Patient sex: F
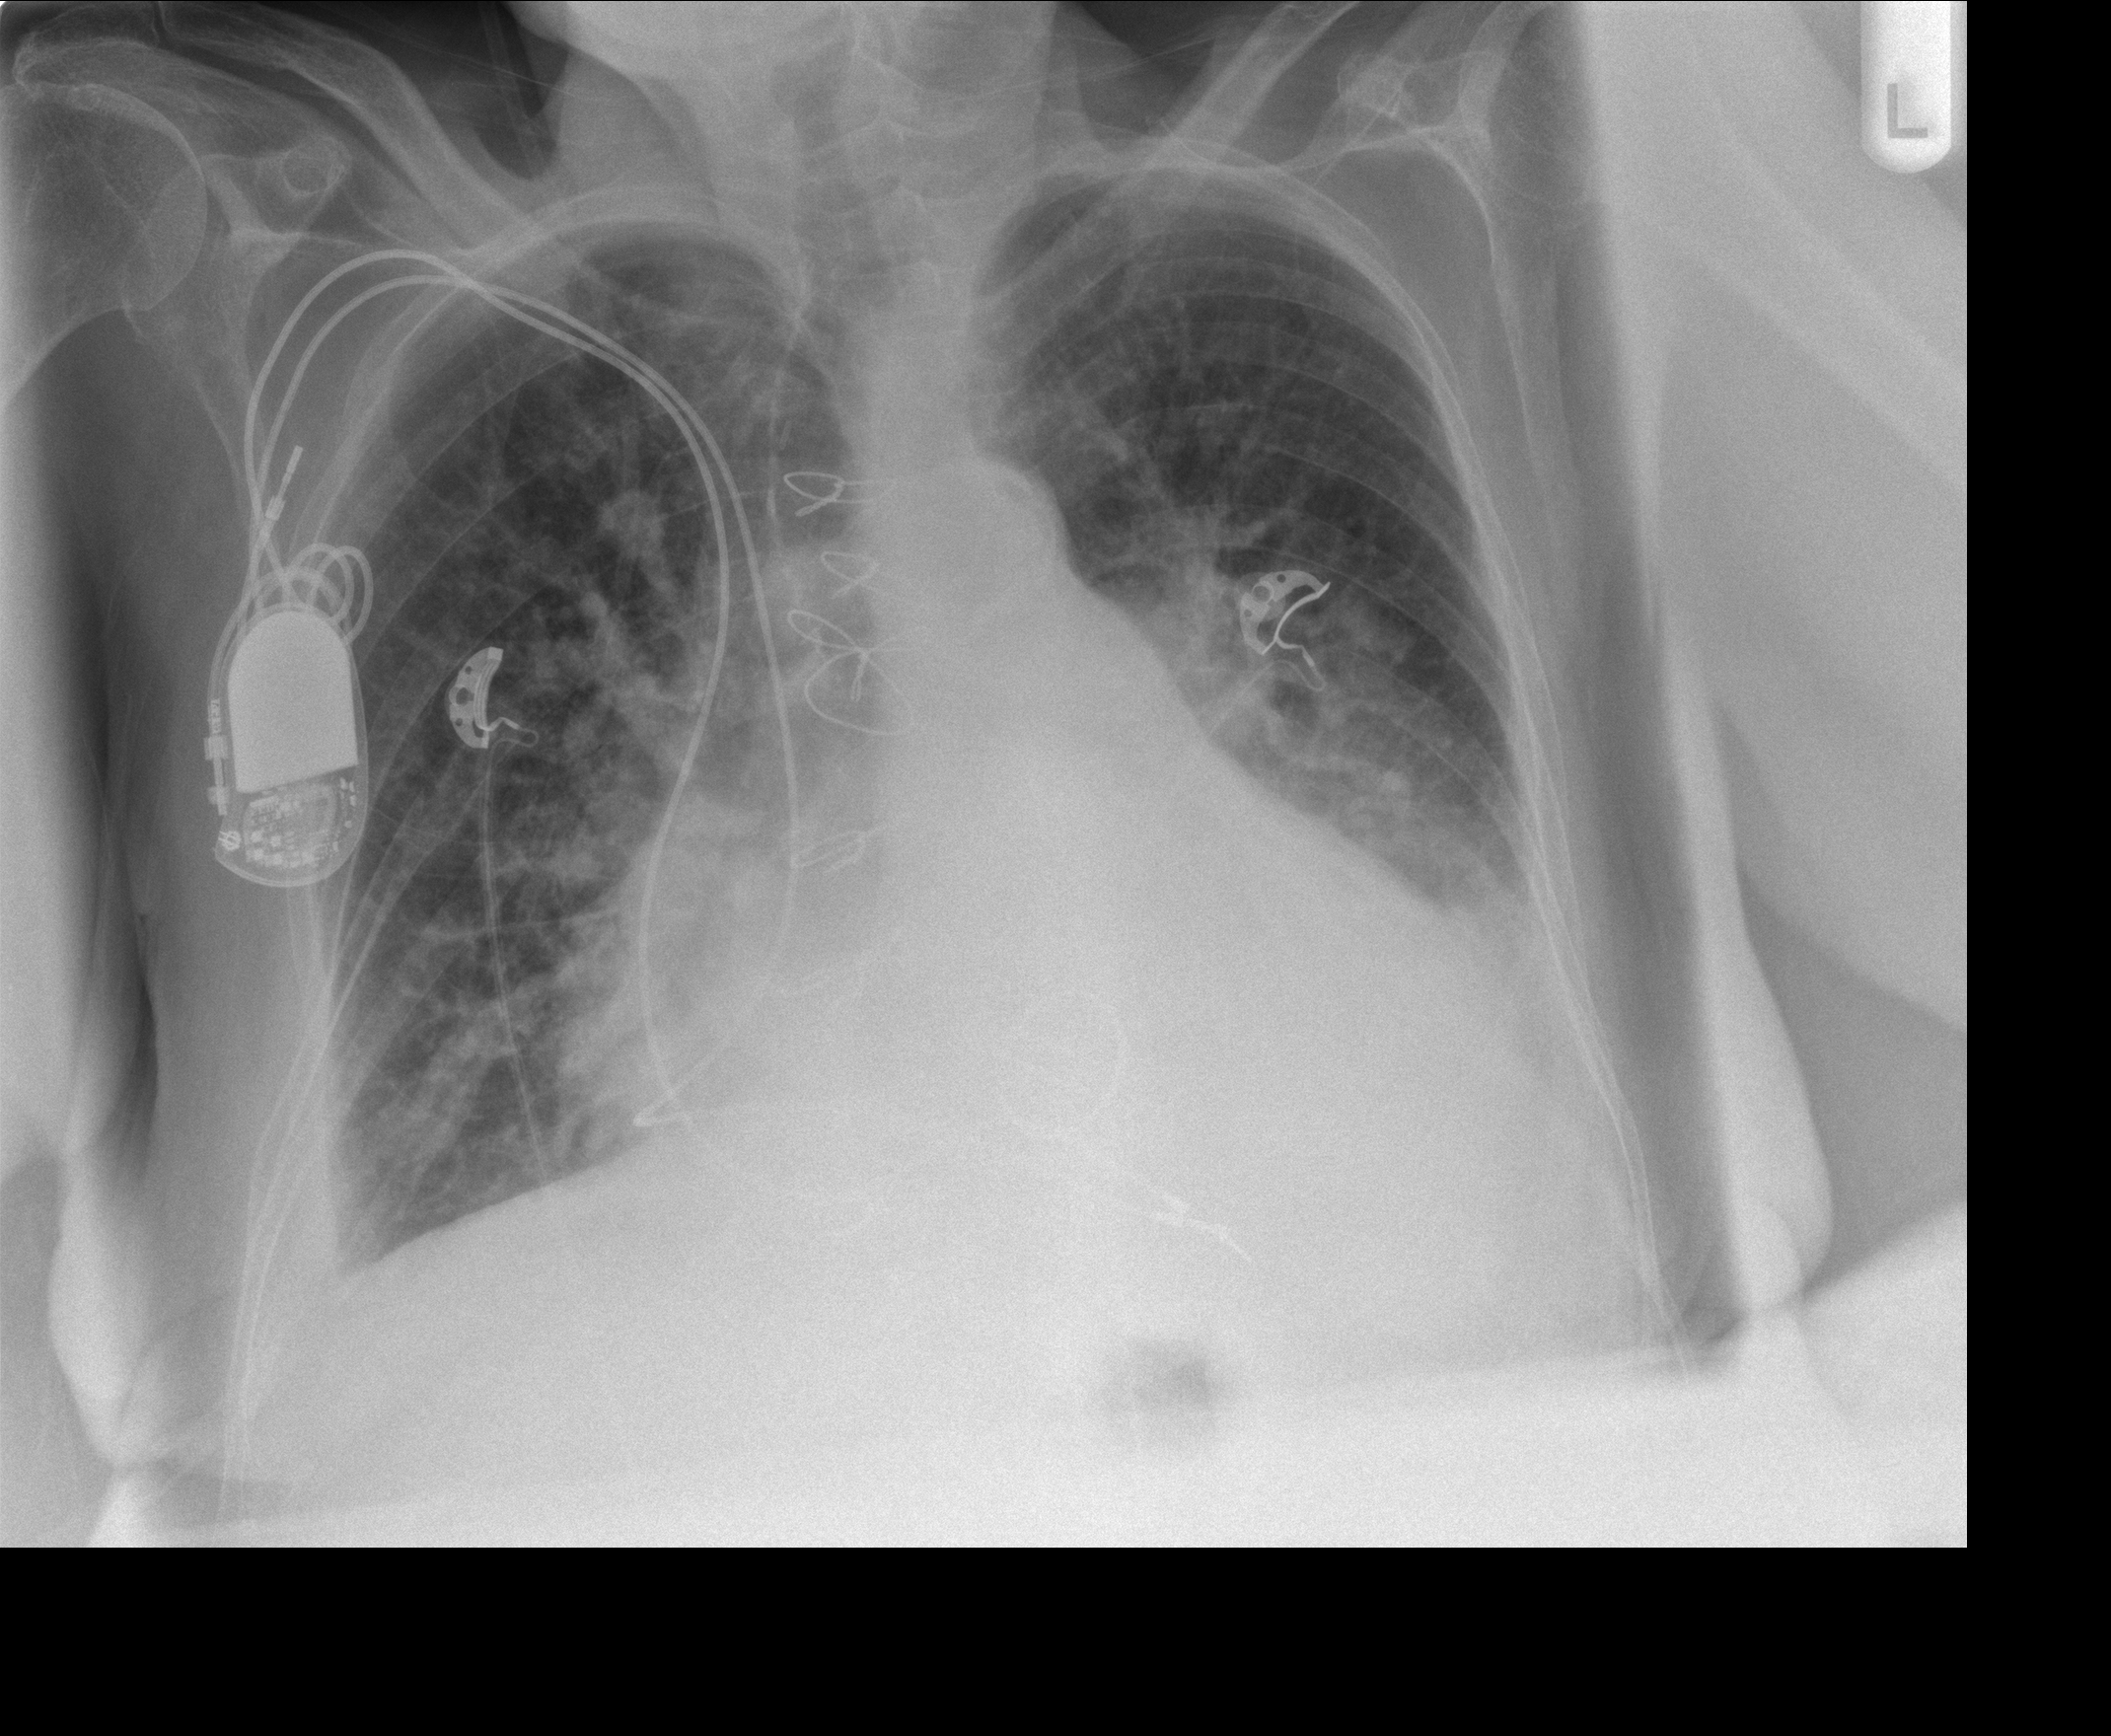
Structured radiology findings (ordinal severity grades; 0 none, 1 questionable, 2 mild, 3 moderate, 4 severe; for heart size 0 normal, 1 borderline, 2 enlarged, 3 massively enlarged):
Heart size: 3
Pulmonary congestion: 2
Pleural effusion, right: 0
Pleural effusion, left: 1
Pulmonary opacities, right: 2
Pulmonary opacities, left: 2
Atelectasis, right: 2
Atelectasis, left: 2